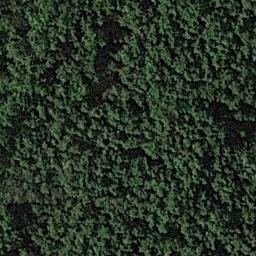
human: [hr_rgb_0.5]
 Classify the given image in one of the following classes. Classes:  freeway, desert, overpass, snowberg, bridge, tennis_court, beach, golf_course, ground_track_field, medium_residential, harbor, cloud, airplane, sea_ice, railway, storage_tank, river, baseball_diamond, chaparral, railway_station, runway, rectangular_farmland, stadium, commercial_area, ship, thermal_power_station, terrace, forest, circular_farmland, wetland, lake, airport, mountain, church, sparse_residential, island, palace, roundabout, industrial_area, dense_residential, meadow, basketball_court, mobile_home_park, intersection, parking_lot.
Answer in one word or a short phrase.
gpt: forest